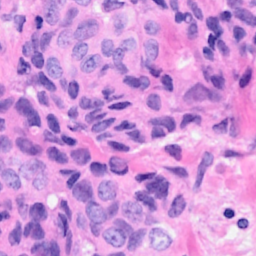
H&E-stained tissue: Breast